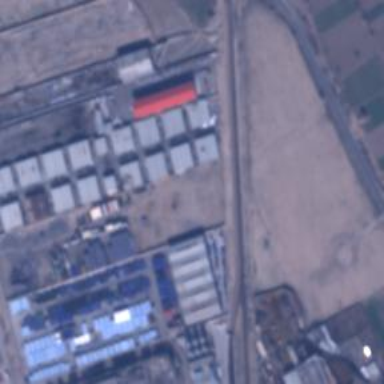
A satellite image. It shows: Industrial area.